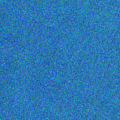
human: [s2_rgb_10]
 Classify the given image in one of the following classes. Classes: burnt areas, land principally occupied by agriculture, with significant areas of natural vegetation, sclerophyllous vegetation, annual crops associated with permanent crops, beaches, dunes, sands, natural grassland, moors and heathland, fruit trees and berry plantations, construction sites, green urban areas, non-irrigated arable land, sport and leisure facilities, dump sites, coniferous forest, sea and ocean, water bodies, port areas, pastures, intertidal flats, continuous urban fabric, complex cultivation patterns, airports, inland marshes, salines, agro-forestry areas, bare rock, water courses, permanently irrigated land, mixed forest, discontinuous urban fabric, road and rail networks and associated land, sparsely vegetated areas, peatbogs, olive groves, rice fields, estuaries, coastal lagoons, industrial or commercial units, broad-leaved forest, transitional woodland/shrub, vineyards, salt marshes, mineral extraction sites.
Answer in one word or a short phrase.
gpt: sea and ocean